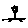
Label: flower